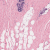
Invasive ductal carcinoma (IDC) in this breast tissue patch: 0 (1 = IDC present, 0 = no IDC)